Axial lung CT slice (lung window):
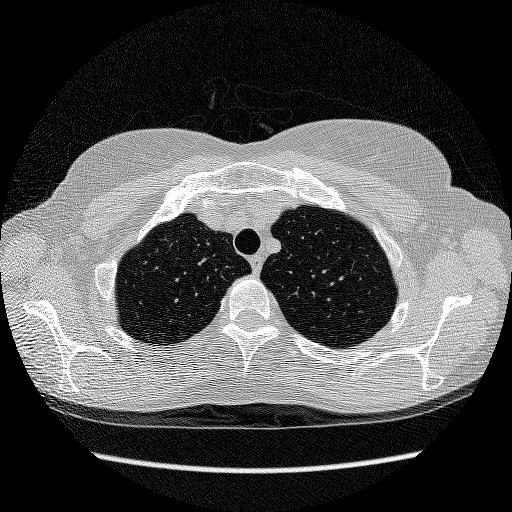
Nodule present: no